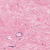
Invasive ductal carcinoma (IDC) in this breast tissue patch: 0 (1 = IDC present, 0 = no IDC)